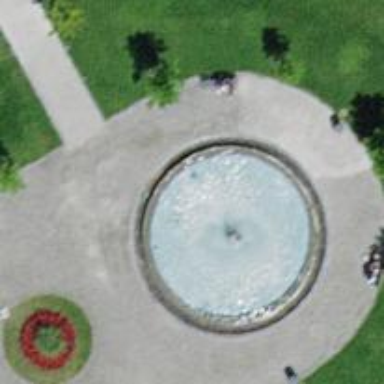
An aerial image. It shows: Beautiful fountain.